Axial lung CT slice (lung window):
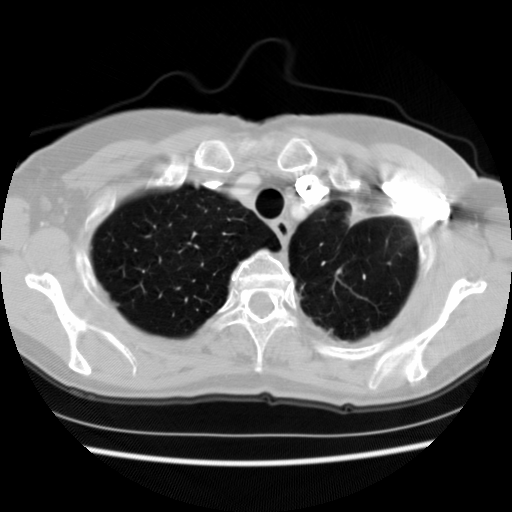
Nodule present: no